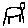
Label: cat